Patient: sex M, age 55
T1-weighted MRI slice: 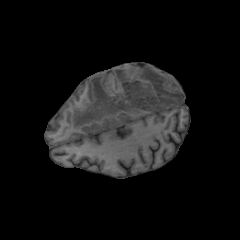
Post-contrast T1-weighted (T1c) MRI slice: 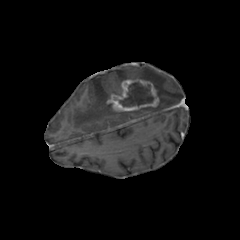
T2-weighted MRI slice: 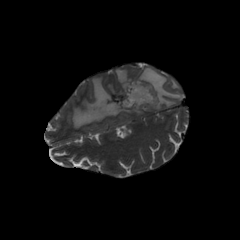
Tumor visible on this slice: yes
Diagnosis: Glioblastoma, IDH-wildtype
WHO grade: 4